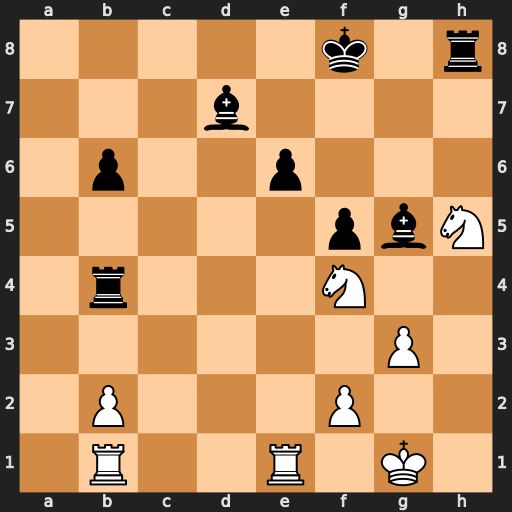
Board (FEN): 5k1r/3b4/1p2p3/5pbN/1r3N2/6P1/1P3P2/1R2R1K1
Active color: w
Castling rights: -
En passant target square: -
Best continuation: Ng6+ Kg8 Nxh8